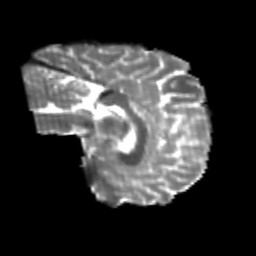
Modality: T2w
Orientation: sagittal
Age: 25
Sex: male
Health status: healthy
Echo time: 0.074 s